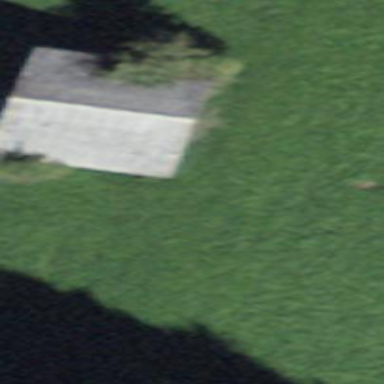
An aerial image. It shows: Rural barn.